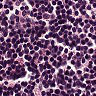
Metastatic tissue present: no